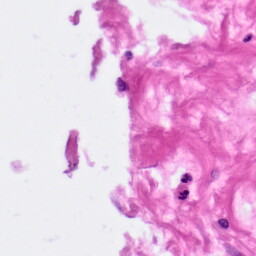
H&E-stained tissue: Pancreatic